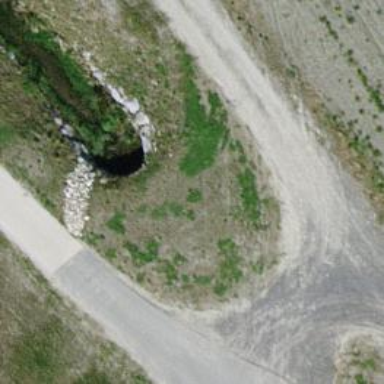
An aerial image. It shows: Tunnel passing through ditch.